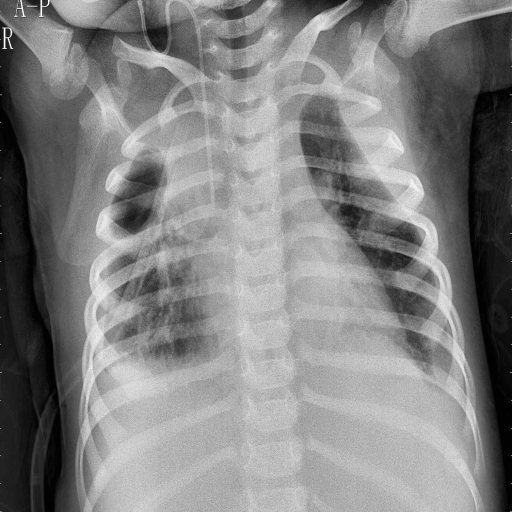
Finding: PNEUMONIA